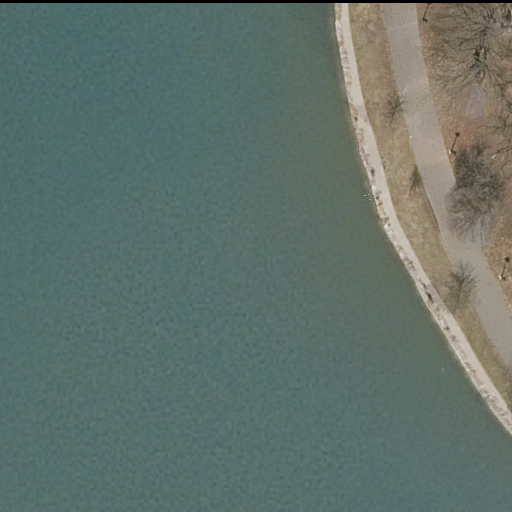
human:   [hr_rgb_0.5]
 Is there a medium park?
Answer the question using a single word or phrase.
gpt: no

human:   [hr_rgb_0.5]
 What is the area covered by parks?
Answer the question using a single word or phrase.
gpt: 4138m2

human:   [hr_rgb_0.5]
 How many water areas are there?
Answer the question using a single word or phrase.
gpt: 1

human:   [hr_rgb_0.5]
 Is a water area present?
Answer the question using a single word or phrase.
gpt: yes

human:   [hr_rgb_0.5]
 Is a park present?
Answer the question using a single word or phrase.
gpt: yes

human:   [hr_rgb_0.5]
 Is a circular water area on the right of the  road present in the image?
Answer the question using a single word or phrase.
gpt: no

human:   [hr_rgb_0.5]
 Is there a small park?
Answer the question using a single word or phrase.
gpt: no

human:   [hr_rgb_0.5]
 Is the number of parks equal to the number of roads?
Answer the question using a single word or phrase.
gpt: yes

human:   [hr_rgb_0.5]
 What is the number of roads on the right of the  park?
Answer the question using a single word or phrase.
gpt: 0

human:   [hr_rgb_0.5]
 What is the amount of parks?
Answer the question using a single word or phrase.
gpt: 1

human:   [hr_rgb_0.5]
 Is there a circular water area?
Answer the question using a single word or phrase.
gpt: no

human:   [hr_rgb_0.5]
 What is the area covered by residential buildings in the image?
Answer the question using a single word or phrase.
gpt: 0m2

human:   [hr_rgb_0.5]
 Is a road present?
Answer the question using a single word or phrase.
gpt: yes

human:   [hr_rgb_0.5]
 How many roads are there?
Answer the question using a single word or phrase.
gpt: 1

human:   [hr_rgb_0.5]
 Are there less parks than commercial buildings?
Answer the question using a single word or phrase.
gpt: no

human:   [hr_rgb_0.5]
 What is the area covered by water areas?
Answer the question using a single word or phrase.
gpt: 8564m2

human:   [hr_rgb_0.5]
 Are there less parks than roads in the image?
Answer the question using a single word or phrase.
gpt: no

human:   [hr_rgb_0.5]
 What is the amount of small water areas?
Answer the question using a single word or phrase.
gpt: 0

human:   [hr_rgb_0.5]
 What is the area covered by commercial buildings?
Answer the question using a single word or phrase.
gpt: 0m2

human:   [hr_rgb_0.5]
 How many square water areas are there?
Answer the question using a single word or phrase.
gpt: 0

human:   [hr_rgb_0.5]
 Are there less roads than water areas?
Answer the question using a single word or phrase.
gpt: no

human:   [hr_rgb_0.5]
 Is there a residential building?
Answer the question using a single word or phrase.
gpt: no

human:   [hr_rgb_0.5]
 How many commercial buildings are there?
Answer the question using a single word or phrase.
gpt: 0

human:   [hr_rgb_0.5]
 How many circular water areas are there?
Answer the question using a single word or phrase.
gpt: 0

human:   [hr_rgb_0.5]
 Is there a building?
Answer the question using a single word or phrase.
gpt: no

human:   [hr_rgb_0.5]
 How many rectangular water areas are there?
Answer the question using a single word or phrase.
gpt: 0

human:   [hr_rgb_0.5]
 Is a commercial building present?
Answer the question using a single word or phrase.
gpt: no

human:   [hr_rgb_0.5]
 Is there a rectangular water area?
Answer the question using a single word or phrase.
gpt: no

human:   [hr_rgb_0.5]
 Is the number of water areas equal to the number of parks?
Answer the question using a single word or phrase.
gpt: yes

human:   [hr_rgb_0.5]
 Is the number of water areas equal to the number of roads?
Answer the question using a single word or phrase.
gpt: yes

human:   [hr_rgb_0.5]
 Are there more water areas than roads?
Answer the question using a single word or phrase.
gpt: no

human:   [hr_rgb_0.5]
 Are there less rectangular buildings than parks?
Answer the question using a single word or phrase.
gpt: yes

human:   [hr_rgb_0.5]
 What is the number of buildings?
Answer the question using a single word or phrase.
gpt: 0

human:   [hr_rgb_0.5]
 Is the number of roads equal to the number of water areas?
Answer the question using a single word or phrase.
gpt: yes

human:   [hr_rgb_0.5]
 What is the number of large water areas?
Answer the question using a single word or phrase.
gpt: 1

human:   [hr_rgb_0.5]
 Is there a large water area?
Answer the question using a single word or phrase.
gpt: yes

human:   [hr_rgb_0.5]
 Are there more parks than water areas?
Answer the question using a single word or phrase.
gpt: no

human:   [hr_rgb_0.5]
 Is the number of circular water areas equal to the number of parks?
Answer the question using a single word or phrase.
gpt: no

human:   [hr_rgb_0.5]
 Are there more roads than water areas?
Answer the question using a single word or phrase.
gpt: no

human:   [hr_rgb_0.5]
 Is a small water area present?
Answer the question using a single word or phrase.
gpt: no

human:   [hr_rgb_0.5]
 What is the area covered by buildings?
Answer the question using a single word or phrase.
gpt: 0m2

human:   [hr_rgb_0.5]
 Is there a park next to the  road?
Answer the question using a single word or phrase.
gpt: yes

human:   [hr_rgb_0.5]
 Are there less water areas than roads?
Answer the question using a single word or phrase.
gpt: no

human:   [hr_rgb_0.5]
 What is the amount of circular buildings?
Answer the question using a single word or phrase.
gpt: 0

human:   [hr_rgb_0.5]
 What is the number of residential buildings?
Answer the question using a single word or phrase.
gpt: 0

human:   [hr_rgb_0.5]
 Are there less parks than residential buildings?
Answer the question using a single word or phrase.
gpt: no

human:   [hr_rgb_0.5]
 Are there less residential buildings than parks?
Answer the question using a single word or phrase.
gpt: yes

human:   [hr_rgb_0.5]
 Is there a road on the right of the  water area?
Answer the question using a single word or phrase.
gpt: yes

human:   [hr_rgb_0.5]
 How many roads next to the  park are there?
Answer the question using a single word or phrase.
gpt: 1

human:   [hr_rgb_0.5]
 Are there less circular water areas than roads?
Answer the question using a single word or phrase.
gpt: yes

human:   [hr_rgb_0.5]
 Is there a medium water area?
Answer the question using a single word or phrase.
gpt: no

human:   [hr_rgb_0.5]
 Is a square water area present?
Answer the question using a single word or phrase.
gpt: no

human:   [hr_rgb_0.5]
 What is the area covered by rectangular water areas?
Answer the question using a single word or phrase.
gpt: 0m2

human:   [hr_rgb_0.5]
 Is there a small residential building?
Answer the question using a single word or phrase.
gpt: no

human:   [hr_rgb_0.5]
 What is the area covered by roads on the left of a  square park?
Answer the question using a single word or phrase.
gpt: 0m2

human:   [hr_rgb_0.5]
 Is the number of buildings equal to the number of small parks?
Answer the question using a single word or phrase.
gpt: yes

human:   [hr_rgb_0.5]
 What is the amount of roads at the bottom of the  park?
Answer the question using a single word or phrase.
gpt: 0

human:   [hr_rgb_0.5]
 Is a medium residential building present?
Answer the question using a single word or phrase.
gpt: no

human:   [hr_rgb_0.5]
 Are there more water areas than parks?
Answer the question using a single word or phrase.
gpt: no

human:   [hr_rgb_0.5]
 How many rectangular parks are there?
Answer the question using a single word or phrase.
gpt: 0

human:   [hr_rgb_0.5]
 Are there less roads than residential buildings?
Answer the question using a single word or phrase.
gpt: no

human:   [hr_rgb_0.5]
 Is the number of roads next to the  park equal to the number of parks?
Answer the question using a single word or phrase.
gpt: yes

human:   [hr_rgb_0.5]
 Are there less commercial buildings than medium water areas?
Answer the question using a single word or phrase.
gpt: no

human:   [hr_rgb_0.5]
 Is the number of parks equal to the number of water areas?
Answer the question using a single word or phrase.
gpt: yes